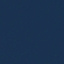
Label: SeaLake